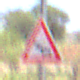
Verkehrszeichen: Stau
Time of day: Midday
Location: Outdoor (RoadRail)
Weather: Clear
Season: NotSpecified
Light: Natural